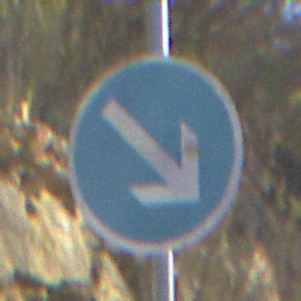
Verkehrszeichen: VorgeschriebeneVorbeifahrtRechts
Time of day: MorningAfternoon
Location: Outdoor (RoadRail)
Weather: PartlyCloudy
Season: NotSpecified
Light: Natural